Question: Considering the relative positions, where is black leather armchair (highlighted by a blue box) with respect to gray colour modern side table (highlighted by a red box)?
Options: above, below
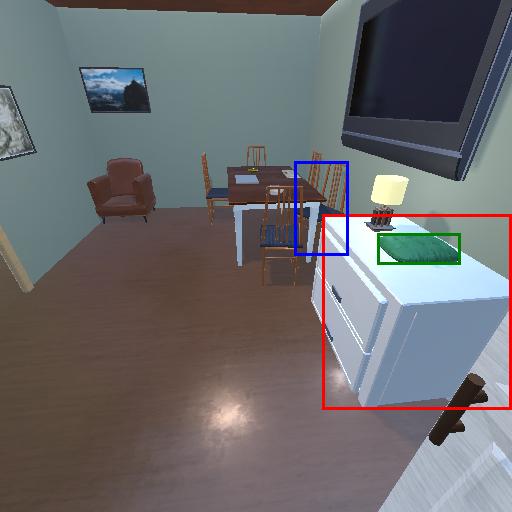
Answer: above